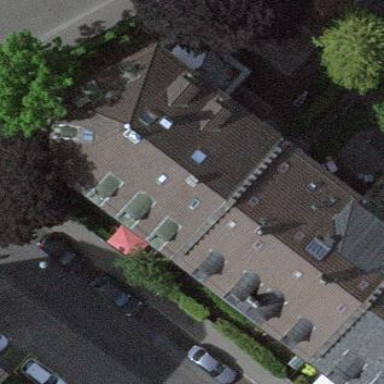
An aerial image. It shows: Residential building with gabled roof made of maroon roof tiles.